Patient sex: F
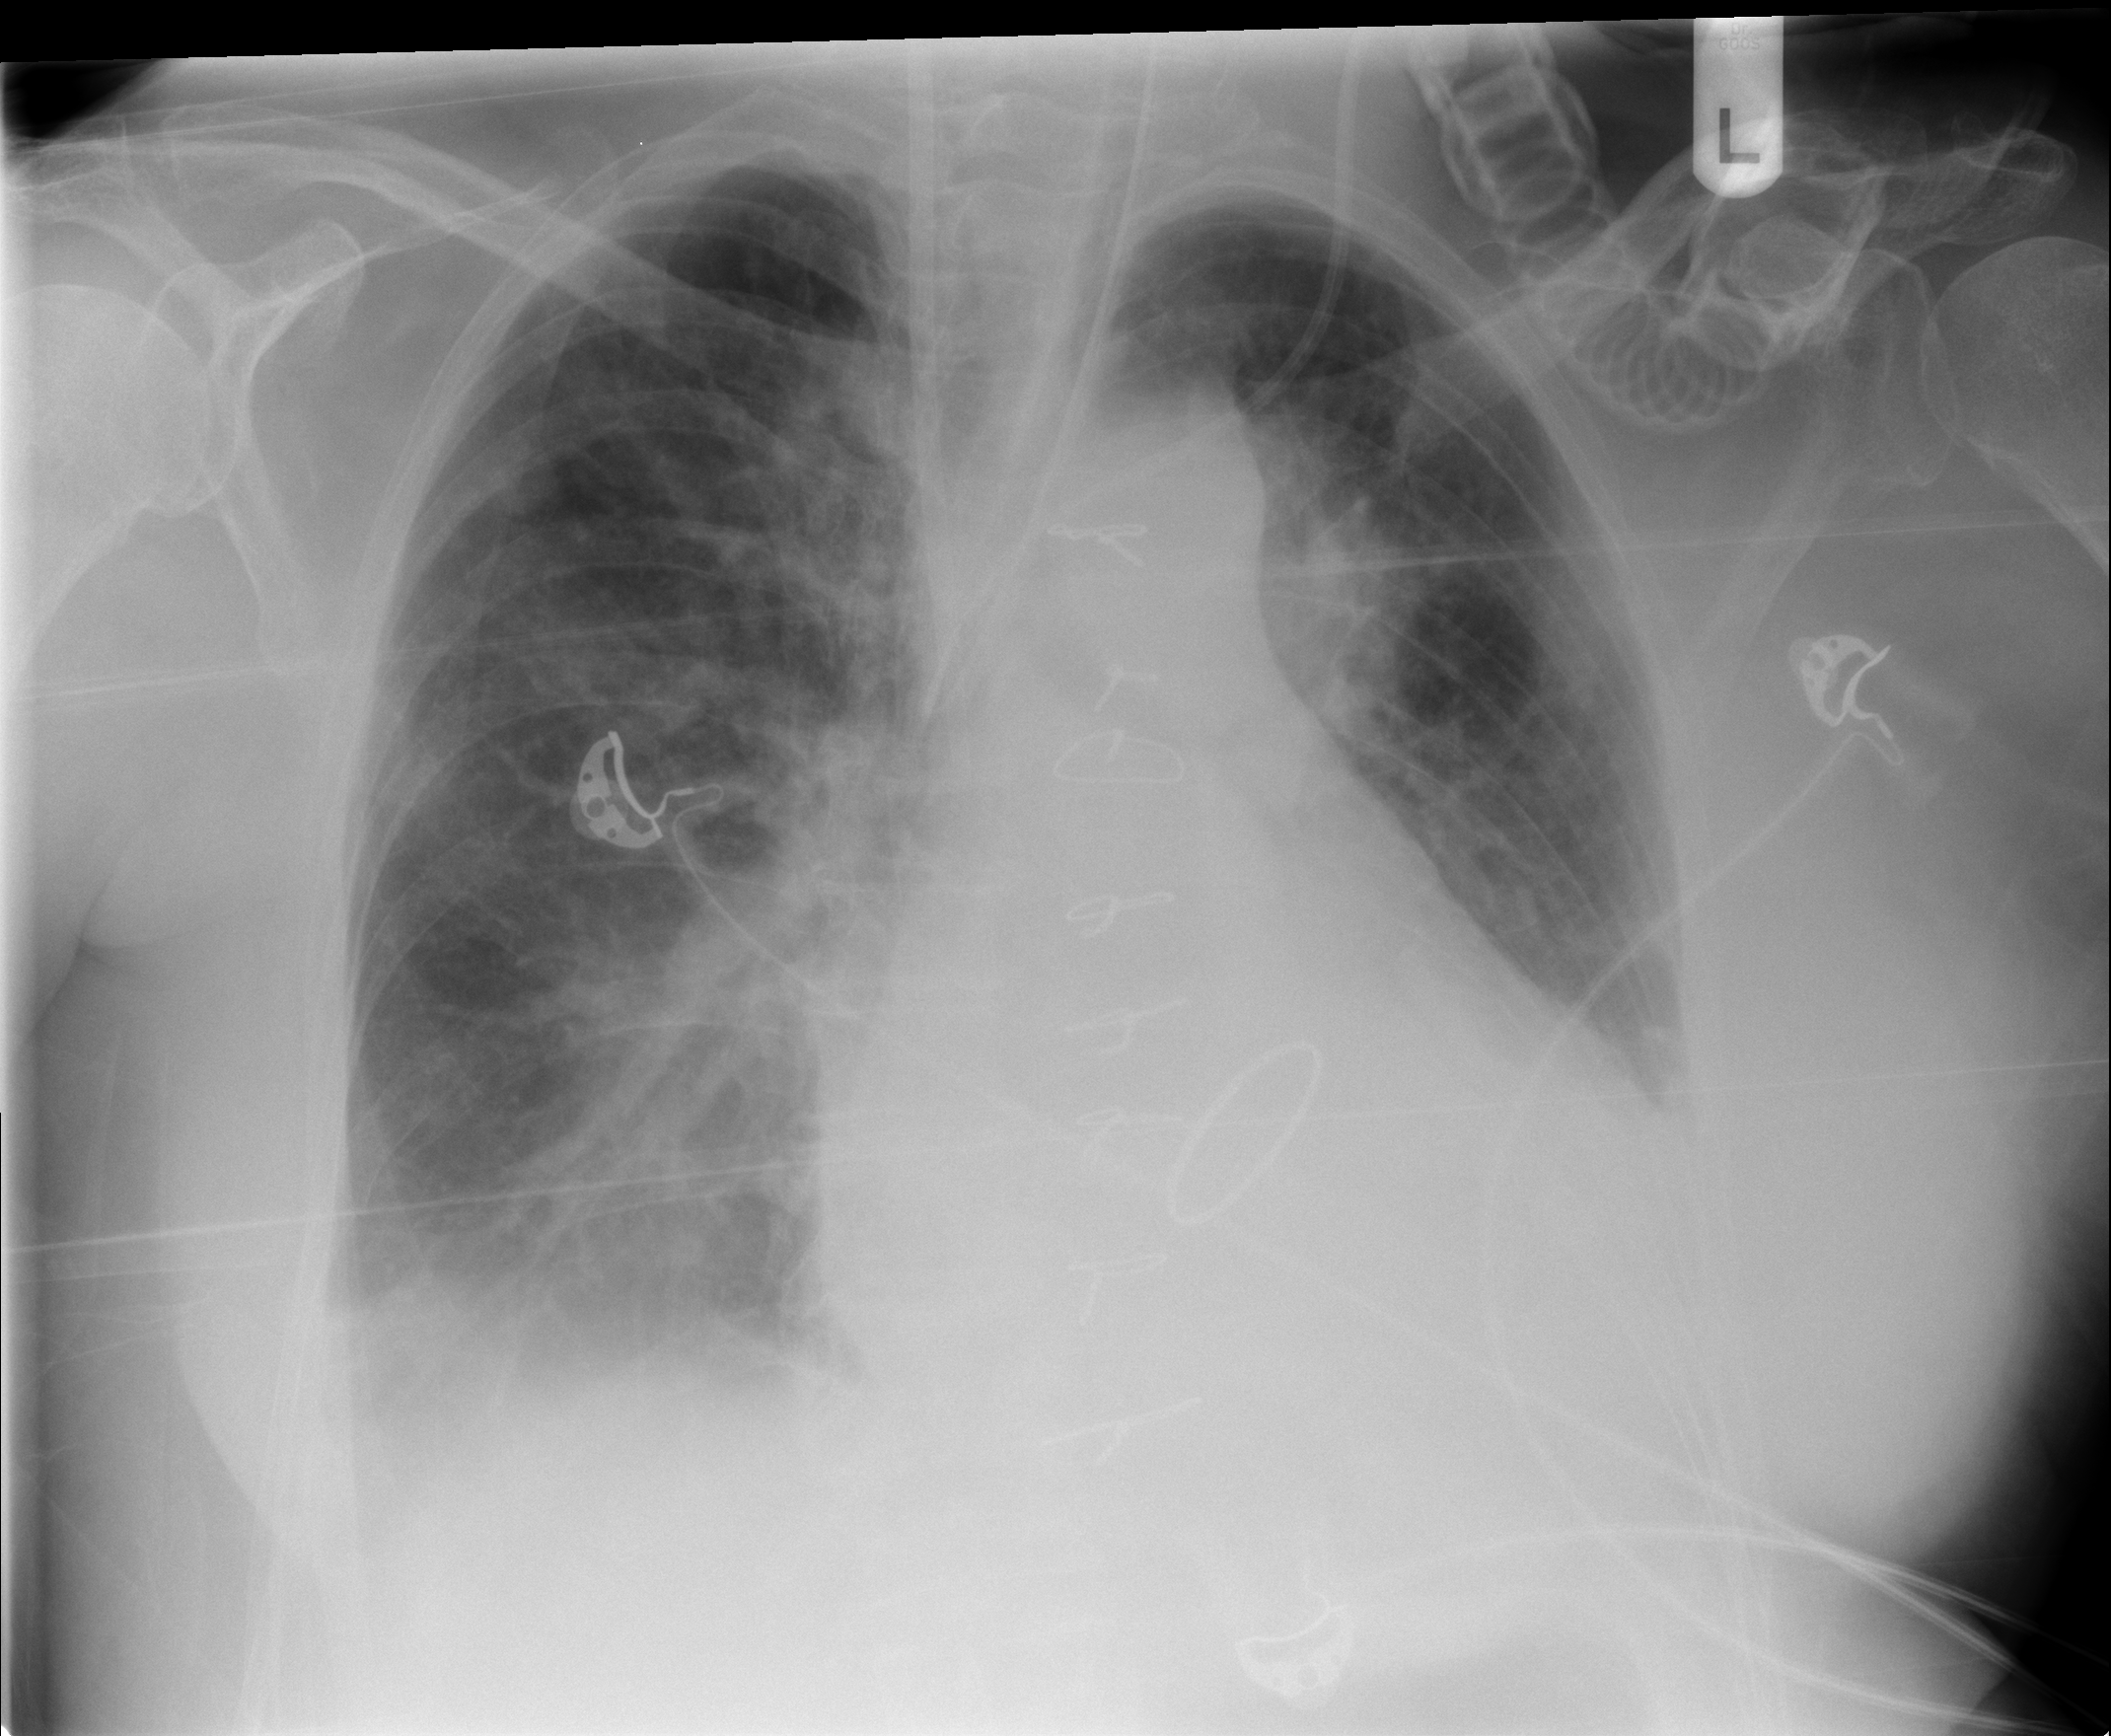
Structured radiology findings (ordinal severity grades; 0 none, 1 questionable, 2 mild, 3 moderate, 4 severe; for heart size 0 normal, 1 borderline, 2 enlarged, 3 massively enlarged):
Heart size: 2
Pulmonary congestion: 2
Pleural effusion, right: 2
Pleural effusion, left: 2
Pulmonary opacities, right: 0
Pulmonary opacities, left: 0
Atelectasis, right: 0
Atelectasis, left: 0